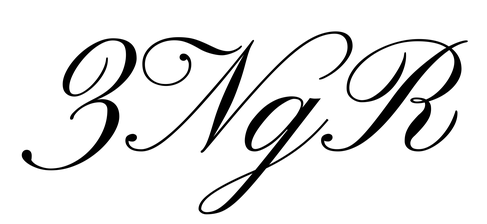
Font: PinyonScript-Regular